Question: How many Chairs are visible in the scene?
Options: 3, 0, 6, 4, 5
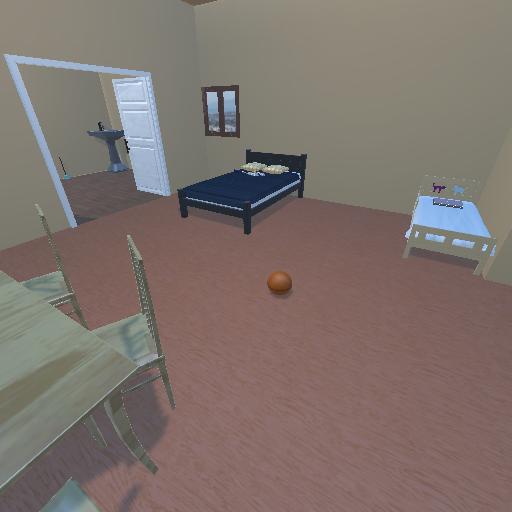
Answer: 3